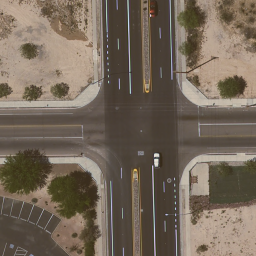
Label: intersection